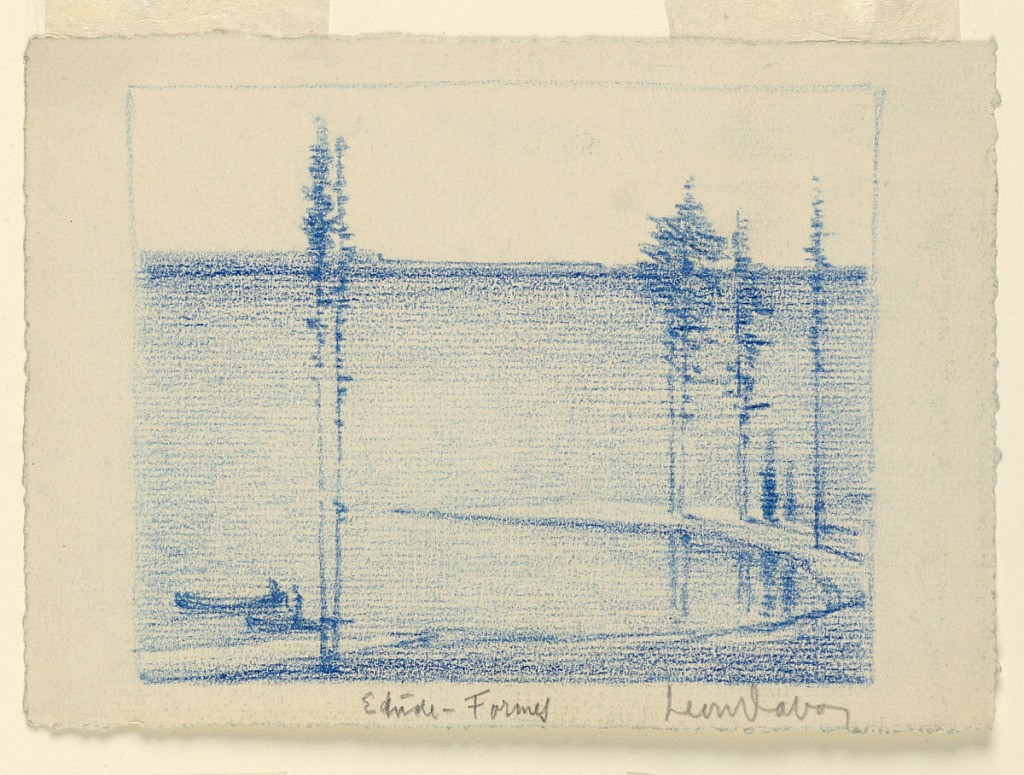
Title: Coastal Landscape (Étude-Formes)
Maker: Leon Dabo, American, 1868–1960
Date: ca. 1890
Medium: Blue crayon on paper
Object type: Drawing
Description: A smooth body of water with two boats in the foreground near a spit of land on which are tall trees.